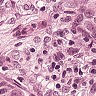
Metastatic tissue present: yes